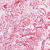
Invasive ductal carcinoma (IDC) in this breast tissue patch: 0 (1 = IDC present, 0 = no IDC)